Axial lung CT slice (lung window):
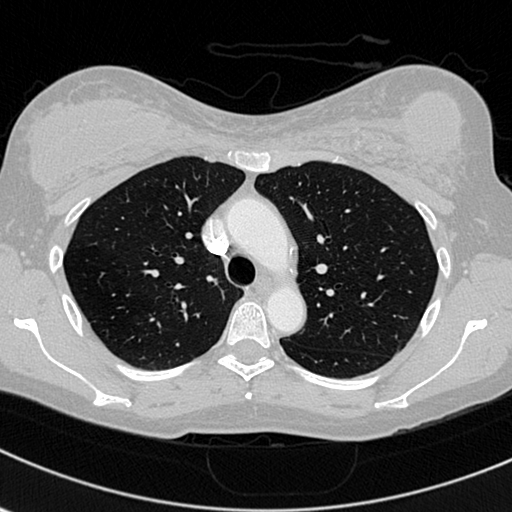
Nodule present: no